Question: When I select element from combobox, it must be remove from list of elements. And selected element mustn't be shown it must be deleted immediately.
When I select element from combobox, it must be remove from list of elements. And selected element mustn't be shown it must be deleted immediately.
'''
import javafx.application.Application;
import javafx.collections.FXCollections;
import javafx.event.ActionEvent;
import javafx.event.EventHandler;
import javafx.scene.Scene;
import javafx.scene.control.ComboBox;
import javafx.scene.control.Label;
import javafx.scene.layout.TilePane;
import javafx.stage.Stage;
public class Test extends Application {
// Launch the application
public void start(Stage stage)
{
// Set title for the stage
stage.setTitle("creating combo box ");
// Create a tile pane
TilePane r = new TilePane();
// Create a label
Label description_label =
new Label("This is a combo box example ");
// Weekdays
String week_days[] =
{ "Monday", "Tuesday", "Wednesday",
"Thrusday", "Friday" };
// Create a combo box
ComboBox combo_box =
new ComboBox(FXCollections
.observableArrayList(week_days));
// Label to display the selected menuitem
Label selected = new Label("default item selected");
// Create action event
EventHandler<ActionEvent> event =
new EventHandler<ActionEvent>() {
public void handle(ActionEvent e)
{
selected.setText(combo_box.getValue() + " selected");
}
};
// Set on action
combo_box.setOnAction(event);
// Create a tile pane
TilePane tile_pane = new TilePane(combo_box, selected);
// Create a scene
Scene scene = new Scene(tile_pane, 200, 200);
// Set the scene
stage.setScene(scene);
stage.show();
}
public static void main(String args[])
{
// Launch the application
launch(args);
}
}
'''

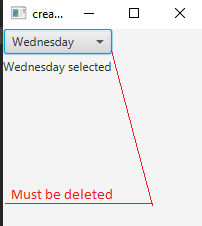
Answer: Since 'onAction' is invoked before 'ComboBox' has properly dealt with updating itself, you need to delay the removal using 'Platform.runLater':
'''
EventHandler<ActionEvent> event = new EventHandler<ActionEvent>() {
public void handle(ActionEvent e) {
String value = combo_box.getValue();
if (value != null) {
selected.setText(value + " selected");
Platform.runLater(() -> {
combo_box.setValue(null);
combo_box.getItems().remove(value);
});
}
}
};
'''